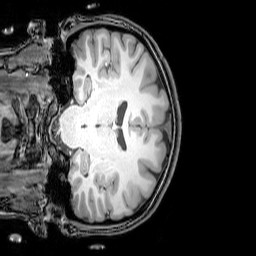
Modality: T1w
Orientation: coronal
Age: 24
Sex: female
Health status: healthy
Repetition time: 0.081 s
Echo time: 0.037 s